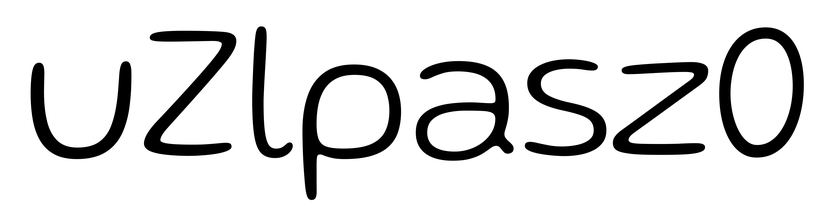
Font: Gluten_ExtraLight